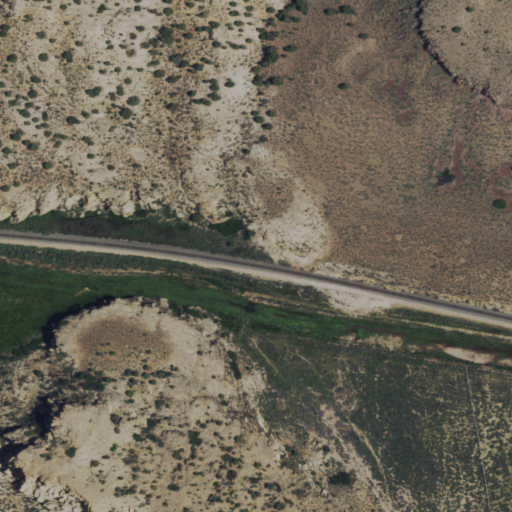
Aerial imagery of valley in Nevada named Clover Valley containing shrub, woody wetlands, herbaceous wetlands, and pasture